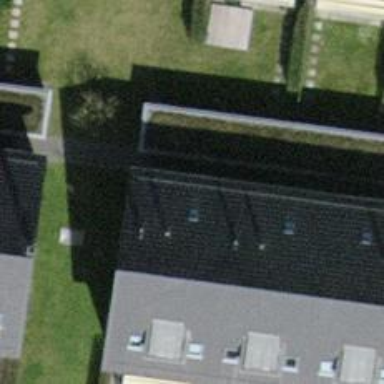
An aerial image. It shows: Building with tile roof.